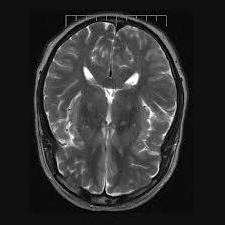
Label: notumor